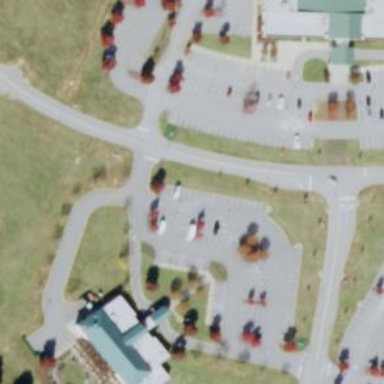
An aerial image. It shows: Parking area with surface.